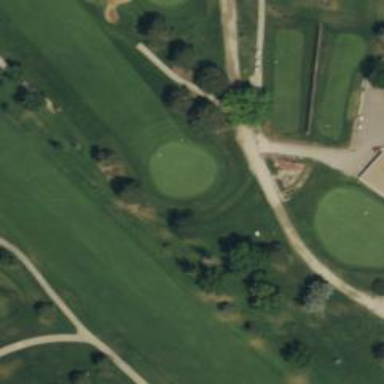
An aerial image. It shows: Path used for both walking and golf.